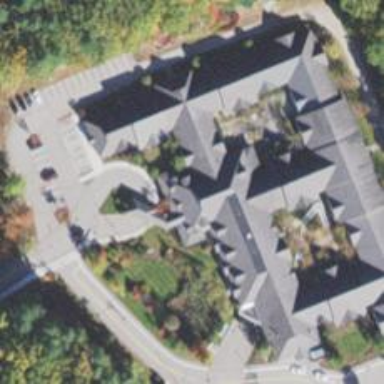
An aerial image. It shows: Clinic.